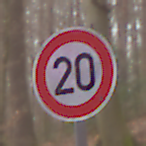
Verkehrszeichen: Geschwindigkeit20
Umgebung: Outdoor, Nature
Tageszeit: Midday
Wetter: Overcast
Licht: Natural
Jahreszeit: Autumn
Kontrast: LowContrast